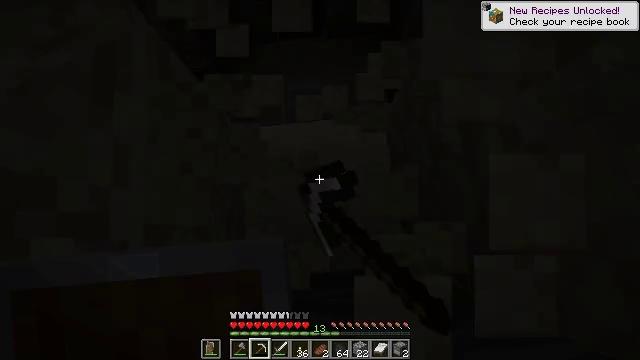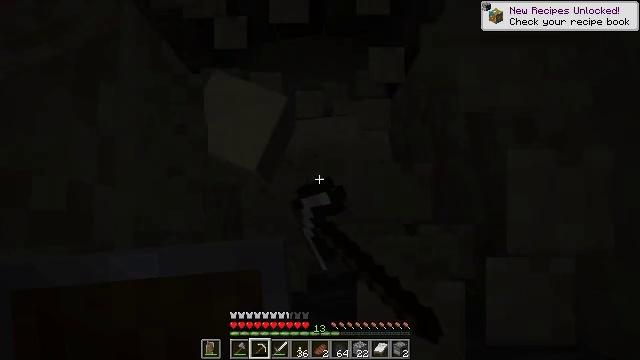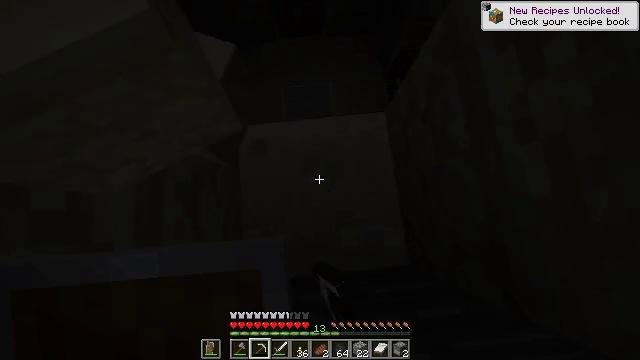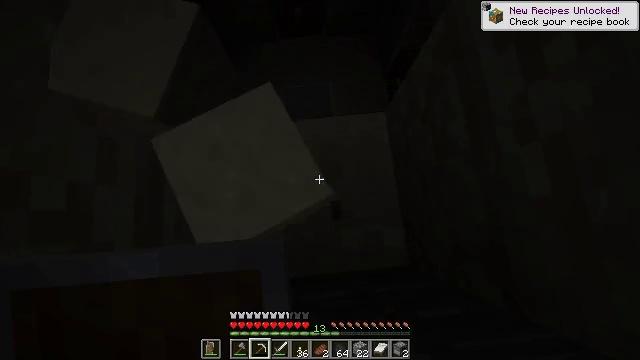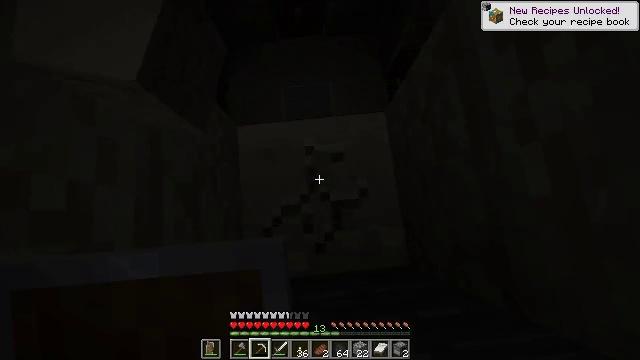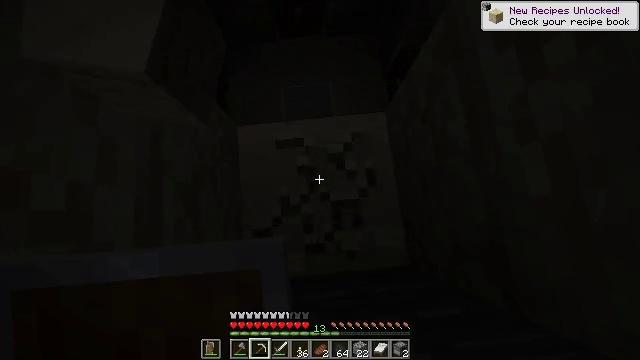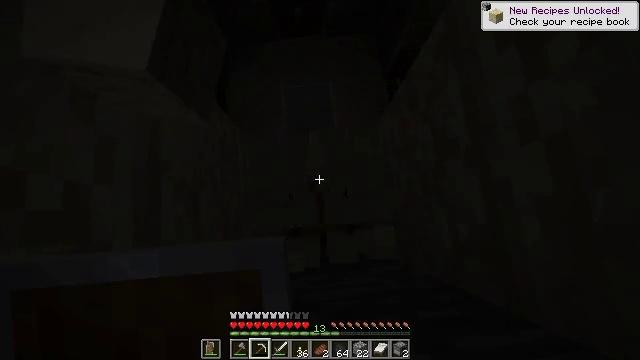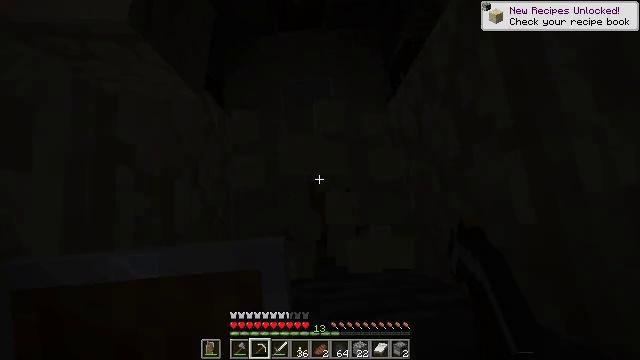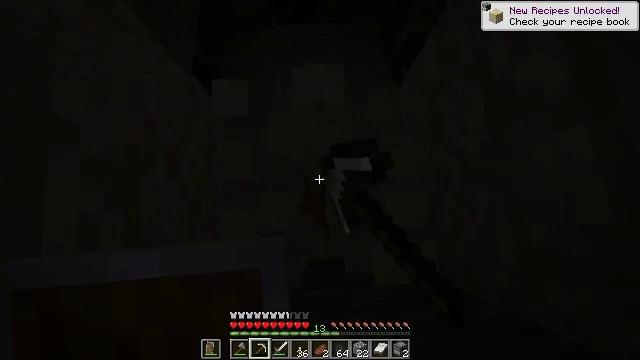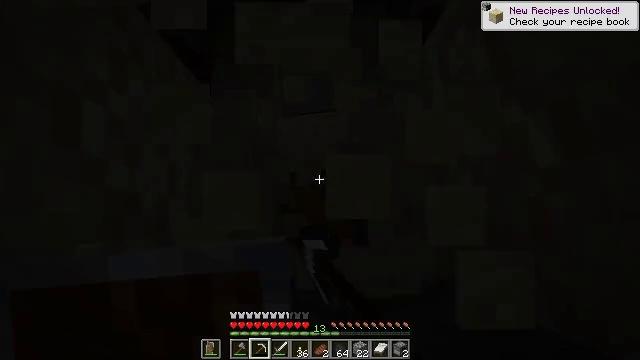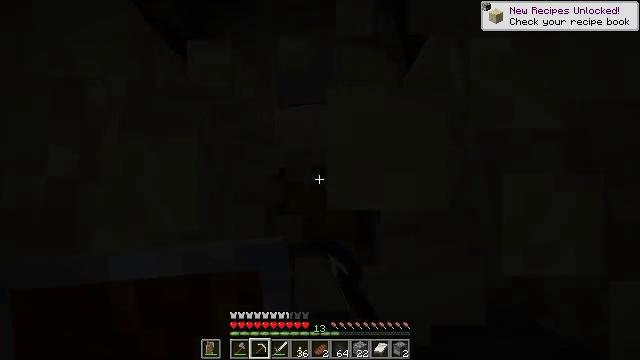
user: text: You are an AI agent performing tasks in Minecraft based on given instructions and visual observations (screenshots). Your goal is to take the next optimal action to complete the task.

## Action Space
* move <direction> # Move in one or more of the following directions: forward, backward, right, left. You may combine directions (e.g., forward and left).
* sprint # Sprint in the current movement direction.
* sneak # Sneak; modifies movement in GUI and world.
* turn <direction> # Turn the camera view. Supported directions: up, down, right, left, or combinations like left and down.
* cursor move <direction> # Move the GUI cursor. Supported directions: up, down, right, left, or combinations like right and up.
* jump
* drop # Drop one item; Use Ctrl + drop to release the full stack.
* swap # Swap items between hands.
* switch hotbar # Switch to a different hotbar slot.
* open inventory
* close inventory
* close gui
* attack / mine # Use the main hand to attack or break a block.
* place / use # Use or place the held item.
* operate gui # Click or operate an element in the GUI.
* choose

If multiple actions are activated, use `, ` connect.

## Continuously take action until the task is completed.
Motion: motion action
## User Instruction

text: Mine the cut sandstone.
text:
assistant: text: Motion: attack / mine
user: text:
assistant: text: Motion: attack / mine
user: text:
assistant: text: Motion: attack / mine
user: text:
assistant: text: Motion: attack / mine
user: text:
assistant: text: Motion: attack / mine
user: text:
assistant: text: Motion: attack / mine
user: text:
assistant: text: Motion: attack / mine
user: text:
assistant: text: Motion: attack / mine
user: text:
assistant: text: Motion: attack / mine
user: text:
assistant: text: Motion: attack / mine
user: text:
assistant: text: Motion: no_op